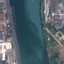
Land use / land cover: River